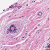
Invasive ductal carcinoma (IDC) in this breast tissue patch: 0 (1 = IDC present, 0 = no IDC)